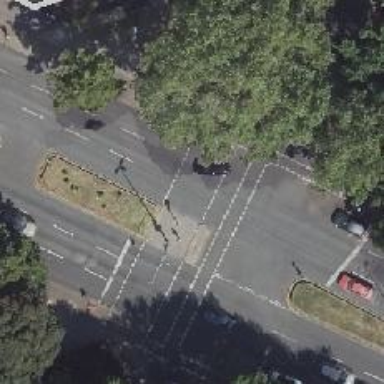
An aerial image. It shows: Secondary road with asphalt surface. It is dual carriageway with lane markings. There is cycle track on the right side and parking lane on the right side as well.